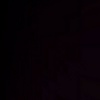
Label: space